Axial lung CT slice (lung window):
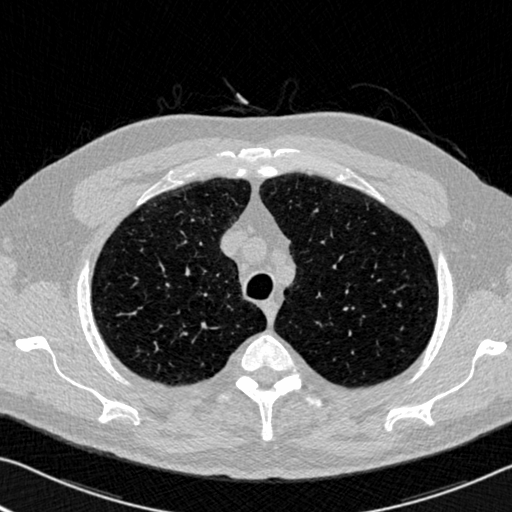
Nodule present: no